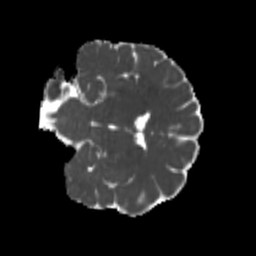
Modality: MD
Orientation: coronal
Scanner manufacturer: siemens
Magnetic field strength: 3 T
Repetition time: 4 s
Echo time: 0.0594 s